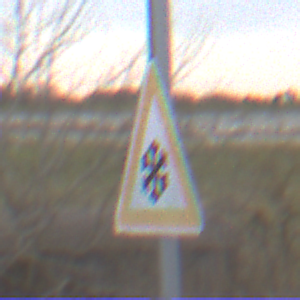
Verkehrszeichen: SchneeOderEisglaette
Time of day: MorningAfternoon
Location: Outdoor (Suburban)
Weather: Overcast
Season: NotSpecified
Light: Natural